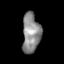
Tissue: skin
Cell type: Epithelial cells
Senescence score: 0.2505
Nuclear area (px): 694
Mean DAPI intensity: 139.807